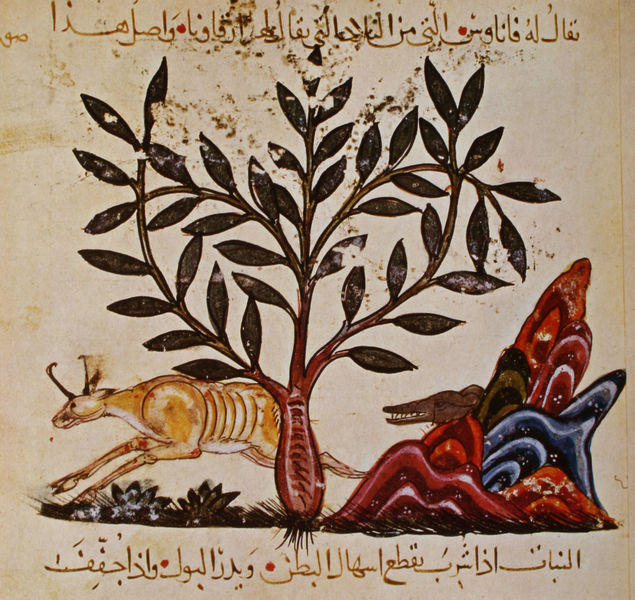
Titel: Die Pflanze Atraghalus kombiniet mit einer Jagdszene
Standort: Istanbul
Institution: Hagia Sophia
Schlagwörter: angriff, baum, berg, blau, blätter, felsen, wasser, wolf, gelb, grün, ocker, braun, bunt, orange, zeichen, zeichnung, gras, hund, rot, tier, tiere, wiese, beige, muster, stein, steine, baumstamm, erde, gräser, hügel, natur, strauch, zweige, busch, blatt, pflanze, pflanzen, hufe, farbig, schrift, welle, wellen, papier, laufen, afrika, fels, lila, rind, vergilbt, wild, woge, schriftzeichen, striche, flucht, versteckt, buch, orient, wurzel, rippen, druck, illustration, text, buchstaben, fliehen, rennen, koloriert, lorbeer, jagd, dattel, pergament, arabisch, zähne, fuchs, wurzeln, beute, hirsch, reh, muskel, maul, hunger, wesen, fabelwesen, krokodil, hörner, insekt, geweih, mittelfeld, miniatur, ungeheuer, arabien, islam, wegrennen, handschrift, jagen, legende, tiger, farbenfroh, raubtier, ureinwohner, ratte, antilope, buchmalerei, gazelle, ölzweig, kufisch, ölbaum, feind, läuft, flieht, tierre, wolkf